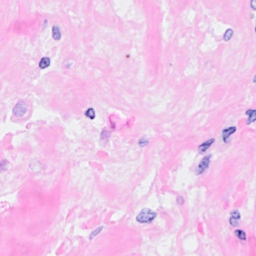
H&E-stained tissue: Breast